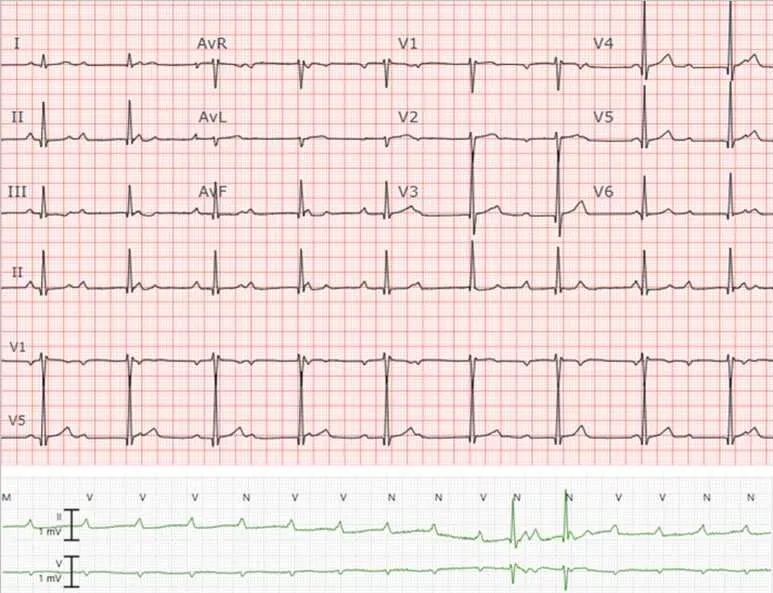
Initial ECG showing normal sinus rhythm with complete heart block with a narrow QRS complex (top) and a rhythm strip showing complete heart block with many non-conducted P-waves and prolonged ventricular pauses.
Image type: electrography (ekg)